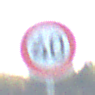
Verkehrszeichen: Geschwindigkeit40
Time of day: MorningAfternoon
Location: Outdoor (Nature)
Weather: Clear
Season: Autumn
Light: Natural